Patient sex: M
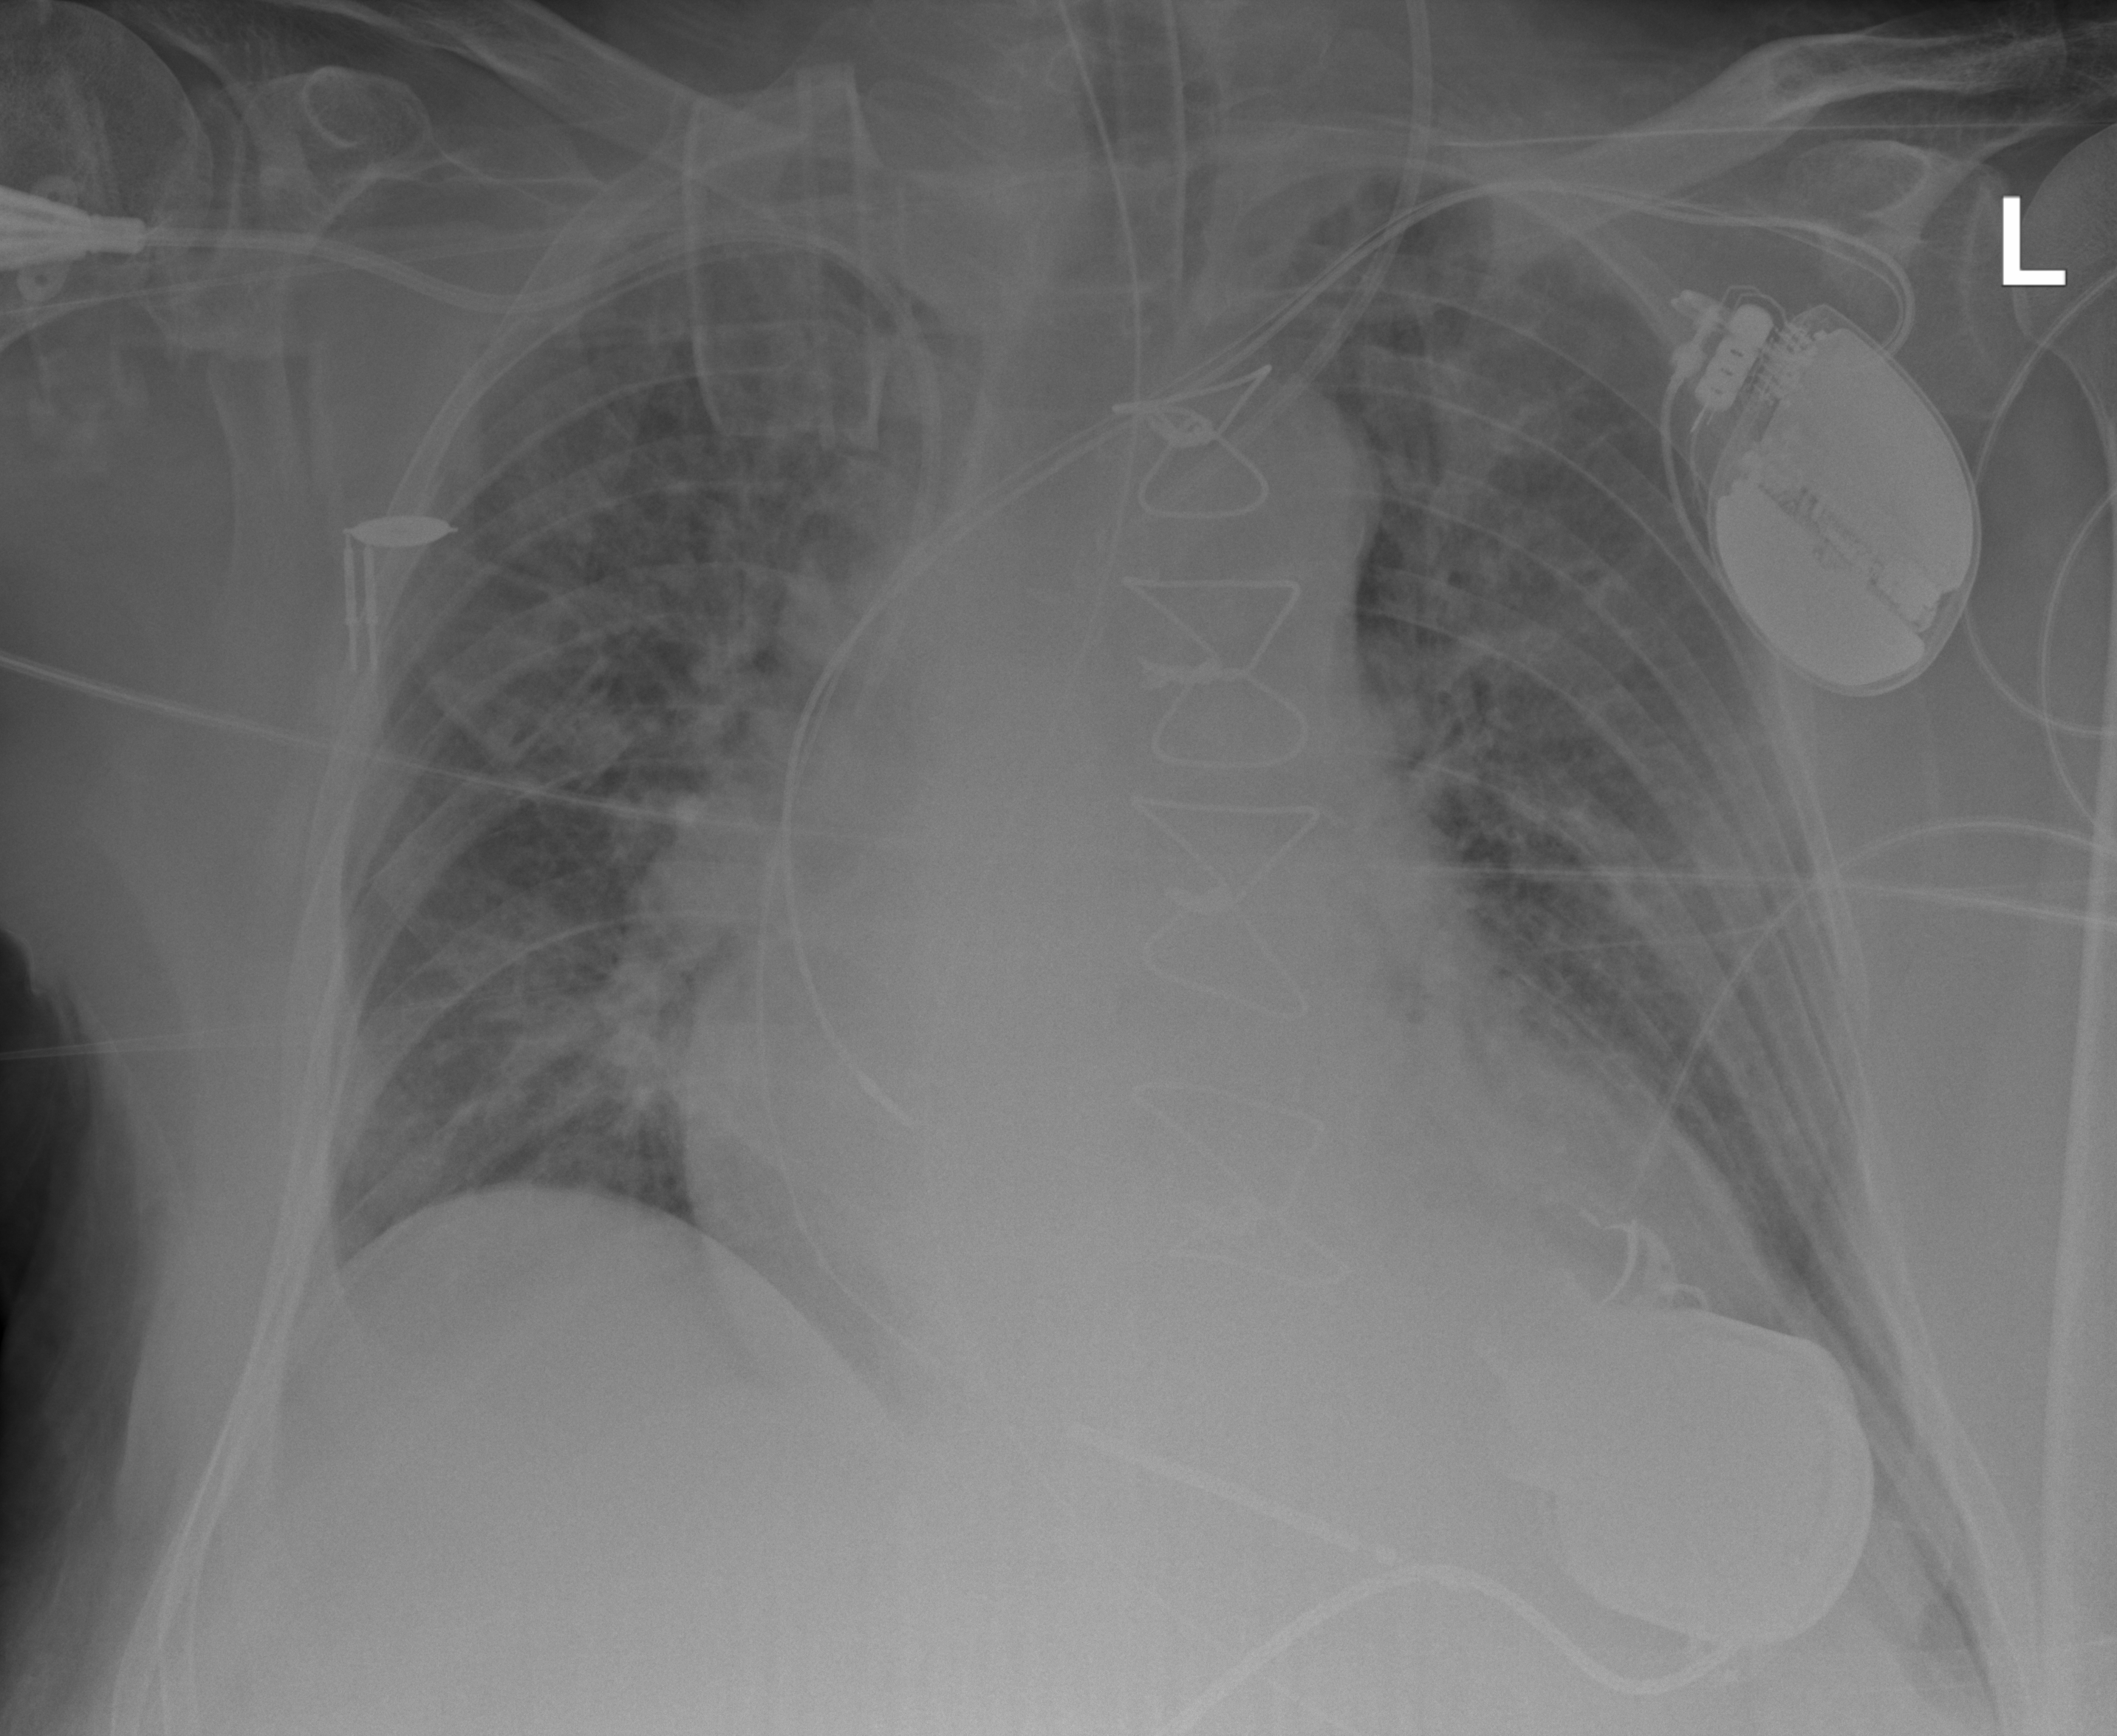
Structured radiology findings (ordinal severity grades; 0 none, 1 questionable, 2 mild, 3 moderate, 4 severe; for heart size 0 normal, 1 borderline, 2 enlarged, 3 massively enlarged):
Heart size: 2
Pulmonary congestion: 3
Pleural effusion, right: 0
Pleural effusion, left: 1
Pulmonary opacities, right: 2
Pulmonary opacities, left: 2
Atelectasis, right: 2
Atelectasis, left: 2